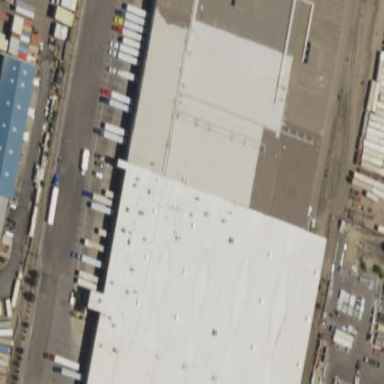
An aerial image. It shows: Warehouse.